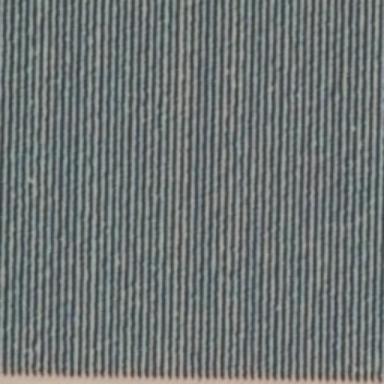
There is a piece of formland .